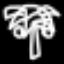
Label: palm tree